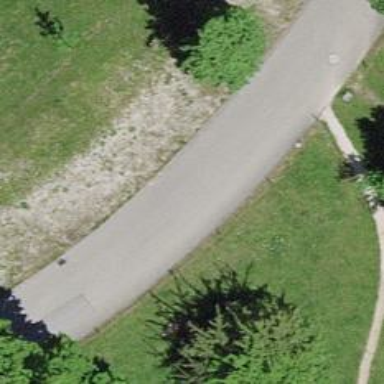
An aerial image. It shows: Residential road with asphalt surface.